Question: Trying to stream MySql database to Kafka using Debezium.
So, in Docker Container, I have started Zookeeper, Kafka, MySQL Database, MySQL Command Line and Kafka Connect.
When I run any DML commands in the MySQL command line, I can able to see the change events in the watcher window which i started in the docker. So currently everything looks fine. please find below for the same.

Now i am trying to consume the change events from the Java code which am able to see in the watcher window whenever i execute any DML commands in the MySQL Command Line. Please find below for Consumer.
'''
properties.put(ConsumerConfig.BOOTSTRAP_SERVERS_CONFIG, "localhost:29092");
properties.put(ConsumerConfig.GROUP_ID_CONFIG, "my-first-consumer-group");
properties.put(ConsumerConfig.KEY_DESERIALIZER_CLASS_CONFIG, StringDeserializer.class);
properties.put(ConsumerConfig.VALUE_DESERIALIZER_CLASS_CONFIG, StringDeserializer.class);
properties.put(ConsumerConfig.AUTO_OFFSET_RESET_CONFIG, "earliest");
properties.put(ConsumerConfig.ENABLE_AUTO_COMMIT_CONFIG, false);
Consumer<String, String> consumer = new KafkaConsumer<>(properties);
ArrayList<String> topics = new ArrayList<>();
topics.add("dbserver1.inventory.customers");
consumer.subscribe(topics);
while (true) {
ConsumerRecords<String, String> records = consumer.poll(1L);
for (ConsumerRecord<String, String> record : records) {
System.out.println("Message received: " + record.value());
}
consumer.commitAsync();
}
'''
Unable to consume the data change events from the above consumer. Please let me know, if anything needs to be done.
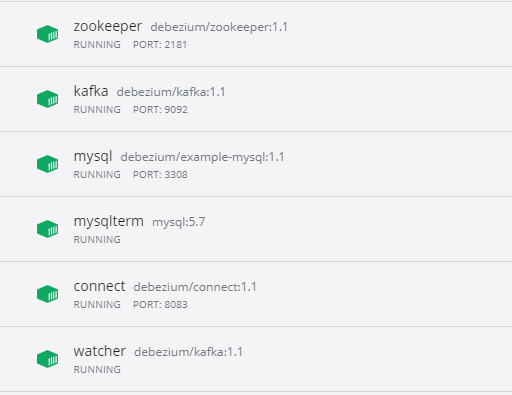
Answer: I solved this by changing the property of BOOTSTRAP_SERVERS_CONFIG as below, and is working fine now. Able to consume the data changes.
'''
properties.put(ConsumerConfig.BOOTSTRAP_SERVERS_CONFIG, "localhost:9092");
'''
and to consume the data changes
'''
while (true) {
ConsumerRecords<String, String> records = consumer.poll(1000L);
for (ConsumerRecord<String, String> record : records) {
String payload = record.value();
if(payload.contains("payload")) {
JsonObject root = (JsonObject) new JsonParser().parse(payload);
root = root.getAsJsonObject("payload").getAsJsonObject("after");
}
}
consumer.commitAsync();
}
'''
It worked for me. :)